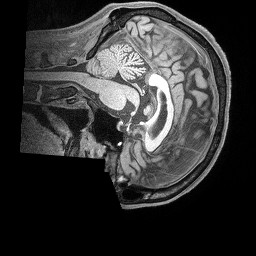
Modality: T1w
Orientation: sagittal
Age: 39
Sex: male
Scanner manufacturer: siemens
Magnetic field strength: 3 T
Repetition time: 2.53 s
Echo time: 0.00164 s